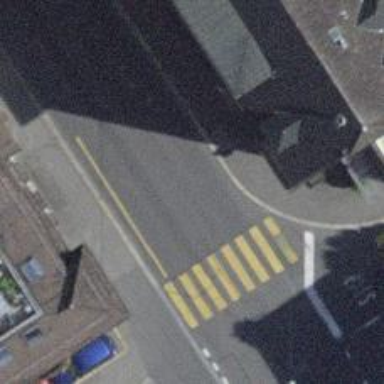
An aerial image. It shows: Uncontrolled zebra crossing with notable zebra markings.